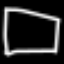
Label: square